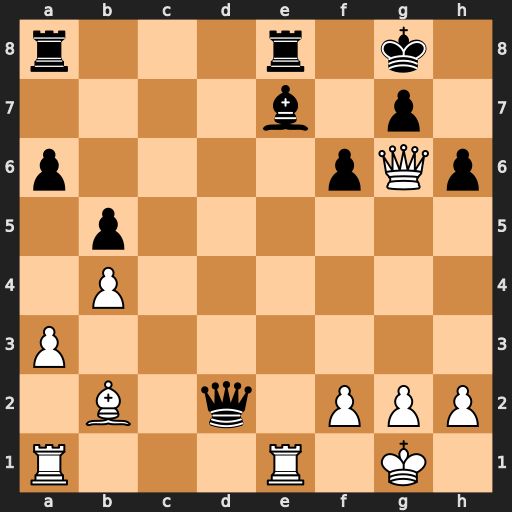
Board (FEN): r3r1k1/4b1p1/p4pQp/1p6/1P6/P7/1B1q1PPP/R3R1K1
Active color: w
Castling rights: -
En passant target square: -
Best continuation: Bxf6 Bxf6 Rxe8+ Rxe8 Qxe8+